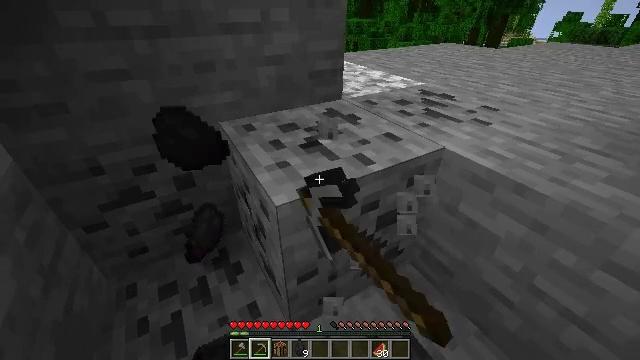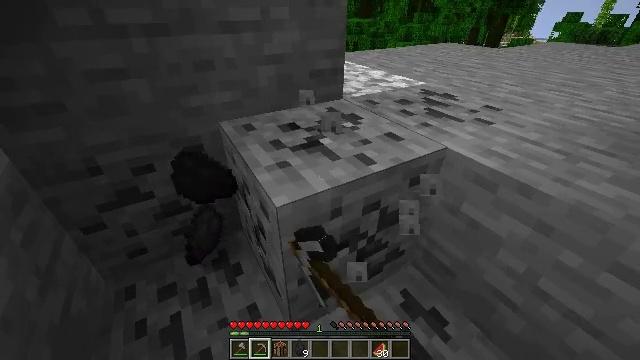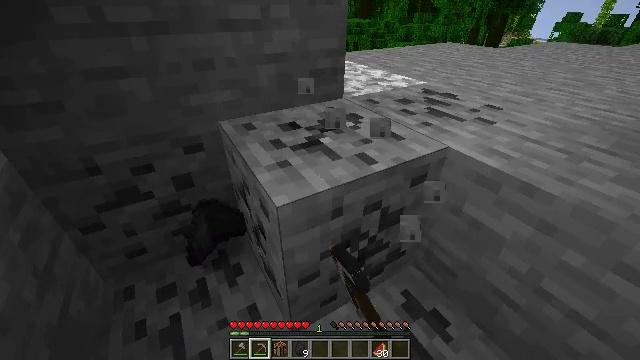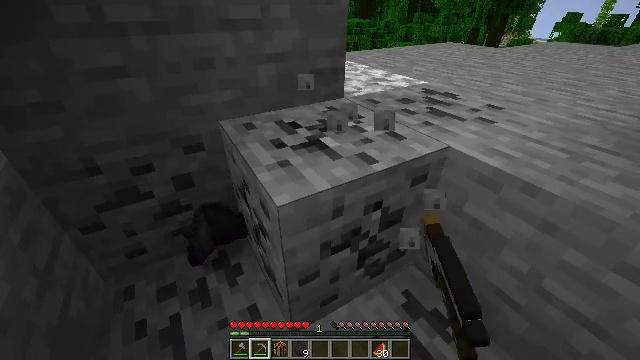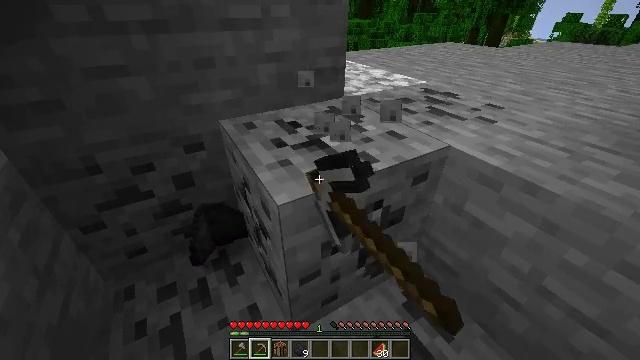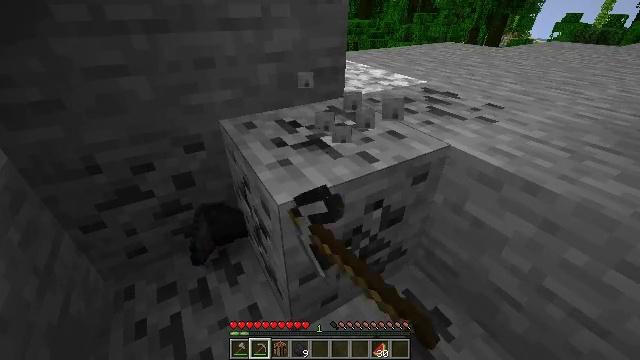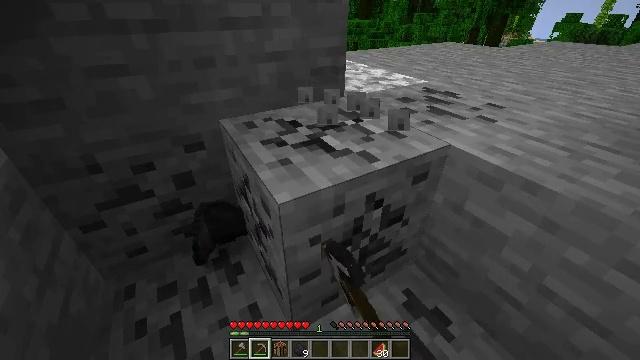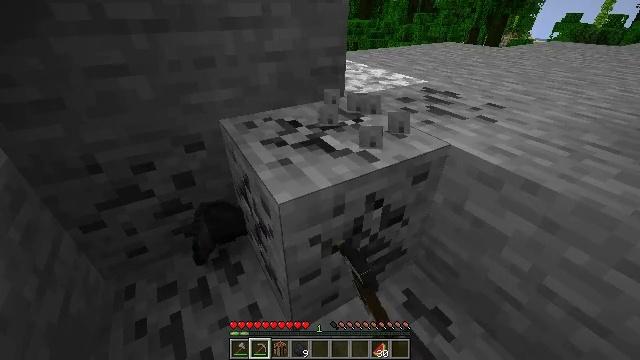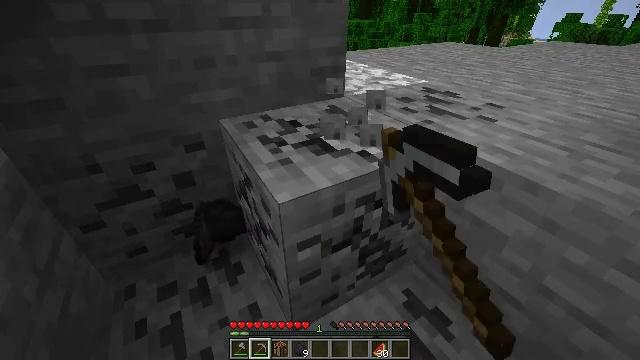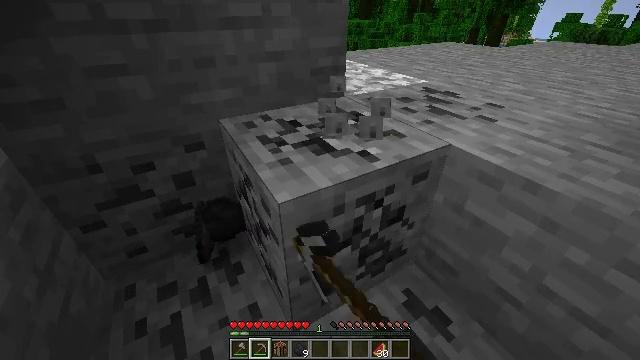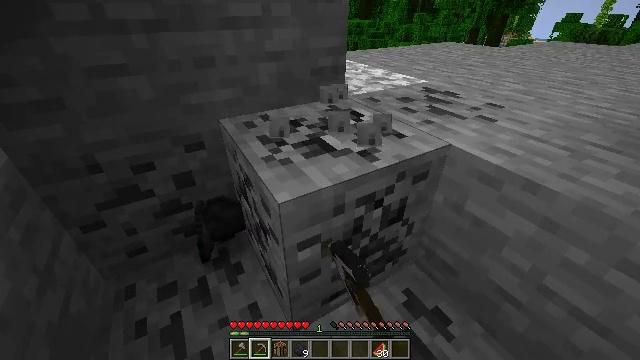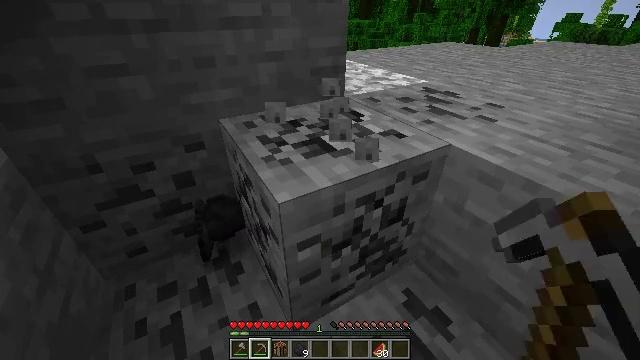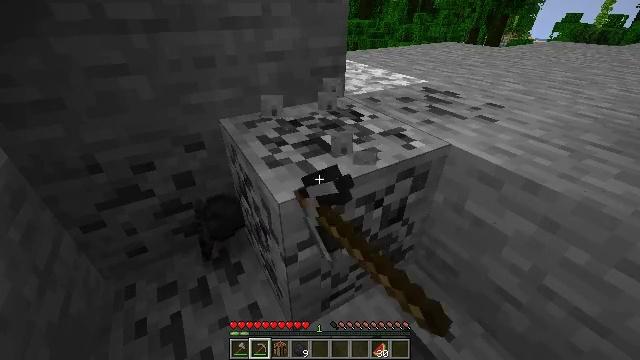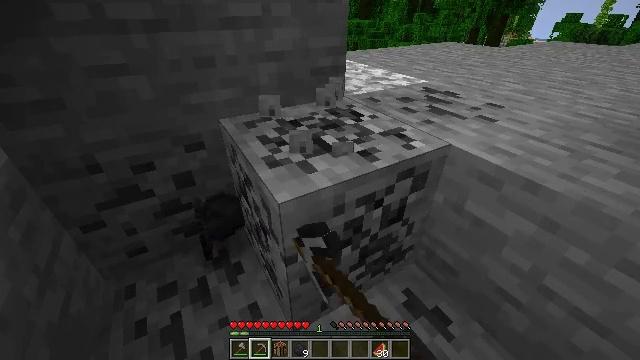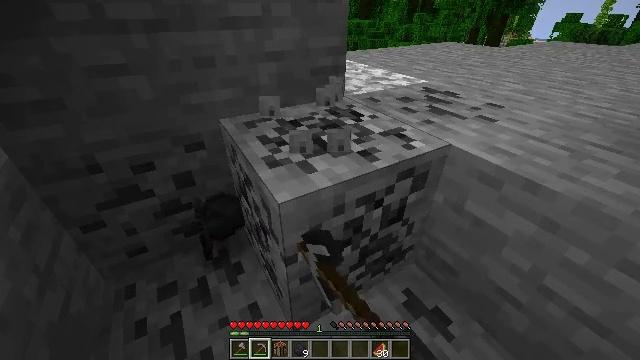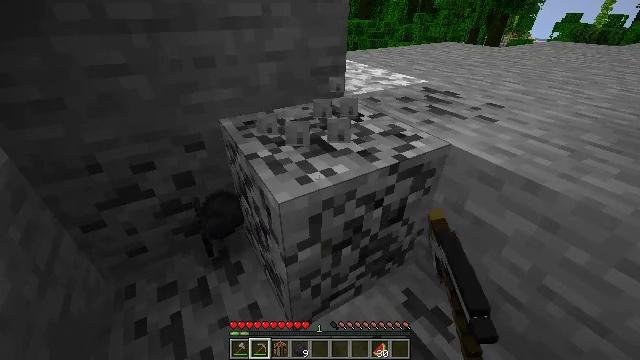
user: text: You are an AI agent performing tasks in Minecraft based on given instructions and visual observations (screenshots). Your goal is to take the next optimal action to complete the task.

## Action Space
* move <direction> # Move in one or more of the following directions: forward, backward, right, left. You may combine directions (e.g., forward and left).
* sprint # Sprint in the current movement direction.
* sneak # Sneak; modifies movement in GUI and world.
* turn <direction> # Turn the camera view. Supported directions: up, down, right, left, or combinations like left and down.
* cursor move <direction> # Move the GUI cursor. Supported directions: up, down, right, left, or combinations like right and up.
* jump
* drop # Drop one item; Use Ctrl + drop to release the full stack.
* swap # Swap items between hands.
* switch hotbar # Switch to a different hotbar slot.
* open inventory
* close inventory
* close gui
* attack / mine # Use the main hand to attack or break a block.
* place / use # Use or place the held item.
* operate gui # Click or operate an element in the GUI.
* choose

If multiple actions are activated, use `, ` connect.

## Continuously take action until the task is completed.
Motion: motion action
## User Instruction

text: Find and mine the coal ore.
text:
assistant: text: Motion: attack / mine
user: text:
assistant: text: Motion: attack / mine
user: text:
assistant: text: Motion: attack / mine
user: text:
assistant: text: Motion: attack / mine
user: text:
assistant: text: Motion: attack / mine
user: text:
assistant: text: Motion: attack / mine
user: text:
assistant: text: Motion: attack / mine
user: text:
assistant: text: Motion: attack / mine
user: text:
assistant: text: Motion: attack / mine
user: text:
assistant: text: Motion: attack / mine
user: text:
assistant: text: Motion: attack / mine
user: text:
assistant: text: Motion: attack / mine
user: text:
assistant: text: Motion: attack / mine
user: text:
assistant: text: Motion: attack / mine
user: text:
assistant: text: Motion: attack / mine
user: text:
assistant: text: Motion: attack / mine
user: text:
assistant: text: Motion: attack / mine
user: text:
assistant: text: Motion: attack / mine
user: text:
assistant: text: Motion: attack / mine
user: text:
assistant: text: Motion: attack / mine
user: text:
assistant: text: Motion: attack / mine
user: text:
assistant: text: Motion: attack / mine
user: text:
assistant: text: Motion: turn right, attack / mine
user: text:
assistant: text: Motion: turn right and up, attack / mine
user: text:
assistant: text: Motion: turn right and up, attack / mine
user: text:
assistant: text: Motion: attack / mine
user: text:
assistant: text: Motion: attack / mine
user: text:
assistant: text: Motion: attack / mine
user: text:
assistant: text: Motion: turn left, attack / mine
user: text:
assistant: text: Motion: turn left, attack / mine